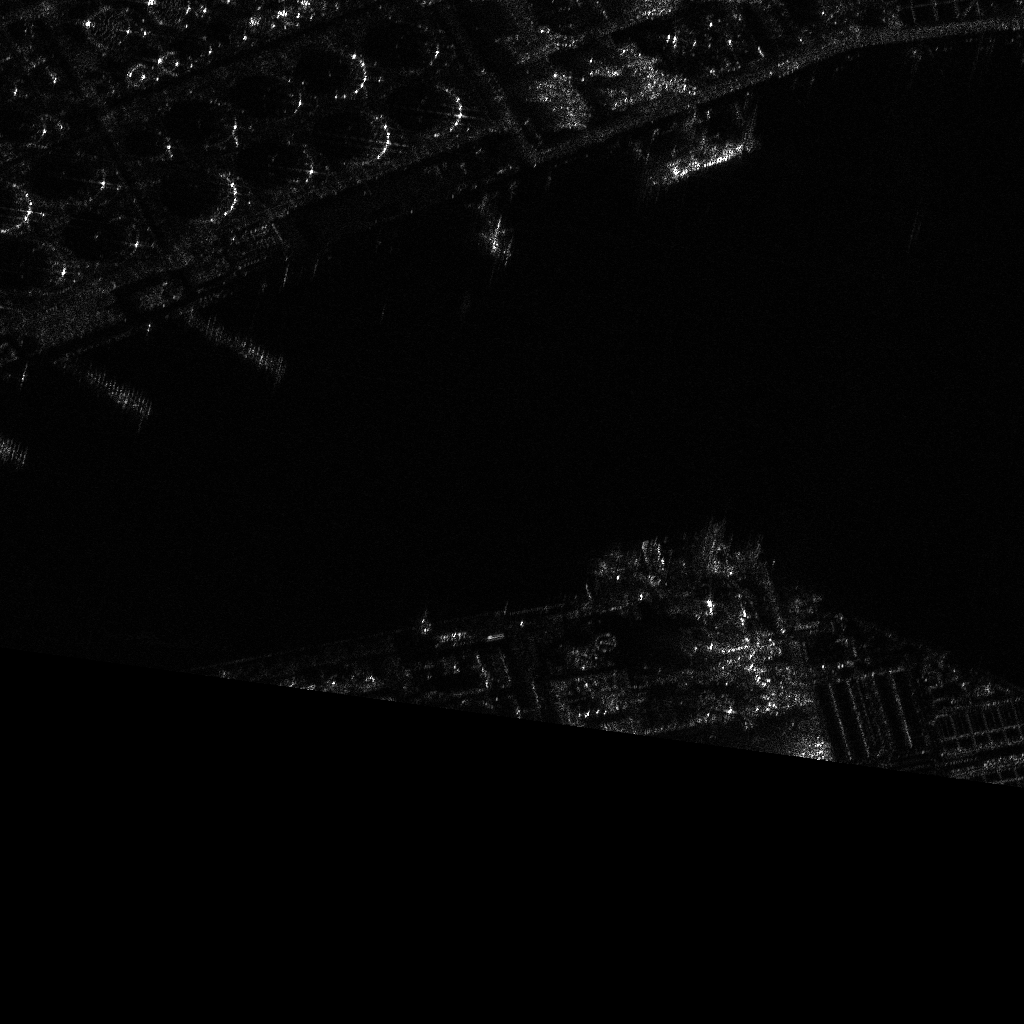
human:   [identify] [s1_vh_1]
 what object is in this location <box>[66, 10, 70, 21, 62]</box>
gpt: <ref>1 medium cell-container at the top</ref>